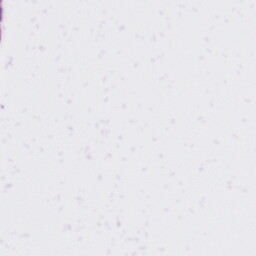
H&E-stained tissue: Liver